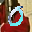
Label: 0